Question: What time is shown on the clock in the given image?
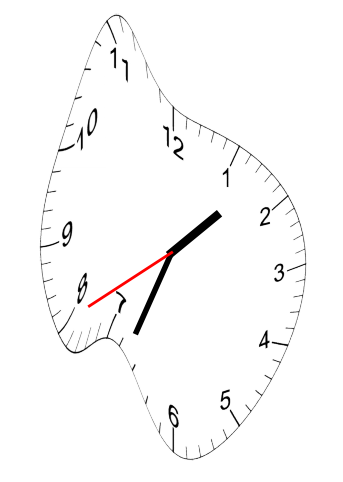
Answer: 01:33:40